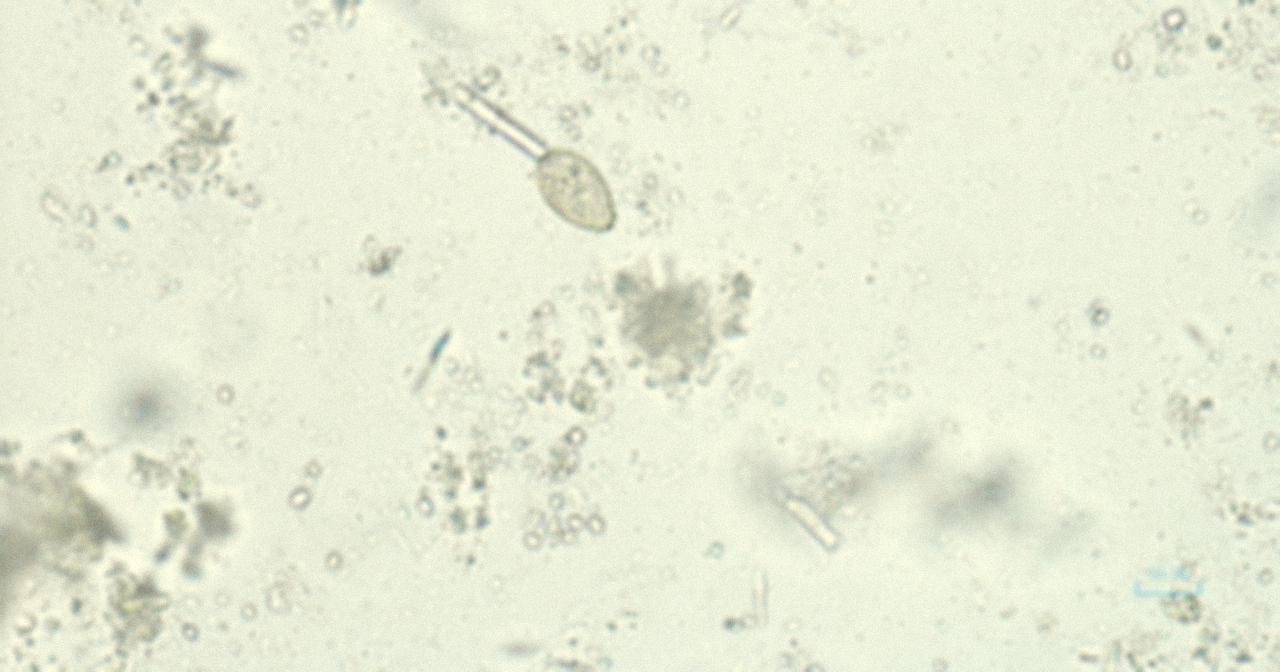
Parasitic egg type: Opisthorchis viverrine